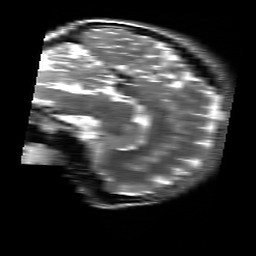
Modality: T2w
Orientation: sagittal
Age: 22
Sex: female
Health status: healthy
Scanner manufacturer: siemens
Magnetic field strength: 3 T
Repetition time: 4.01 s
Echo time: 0.116 s